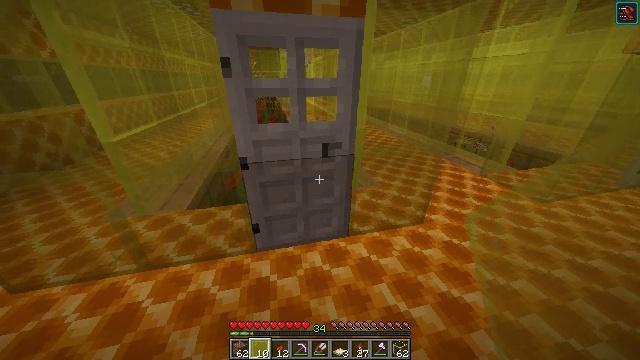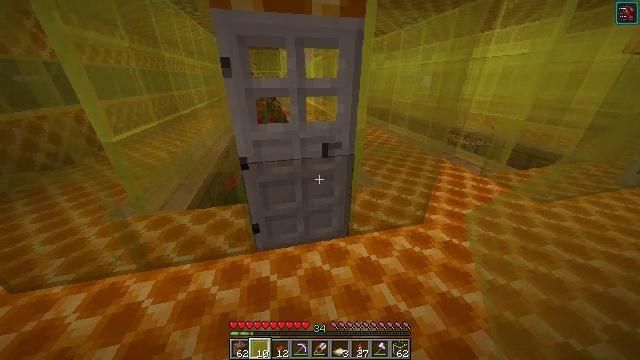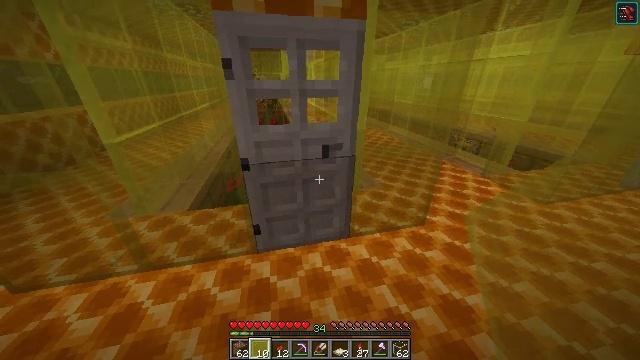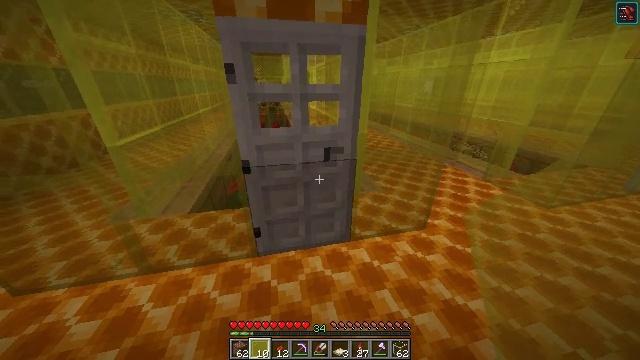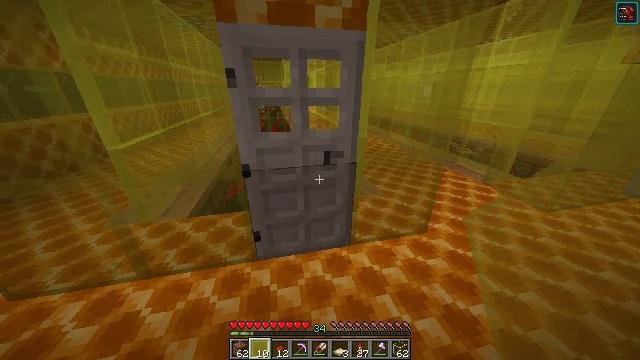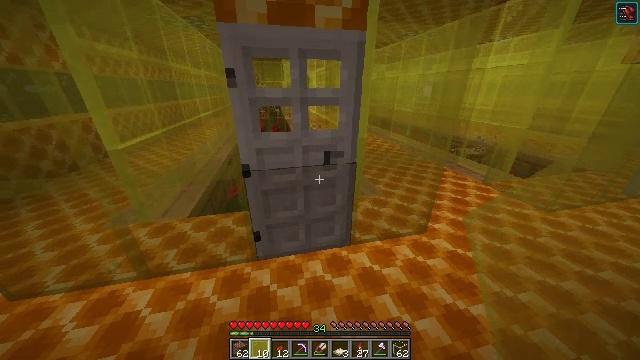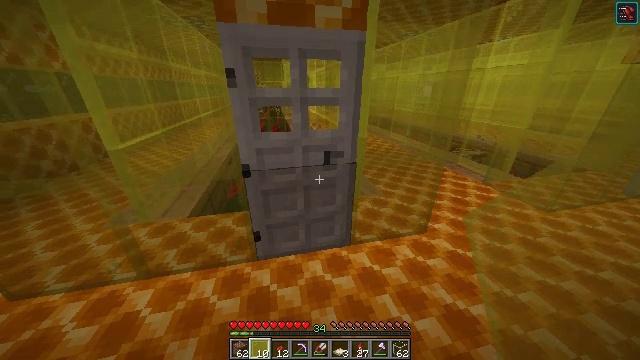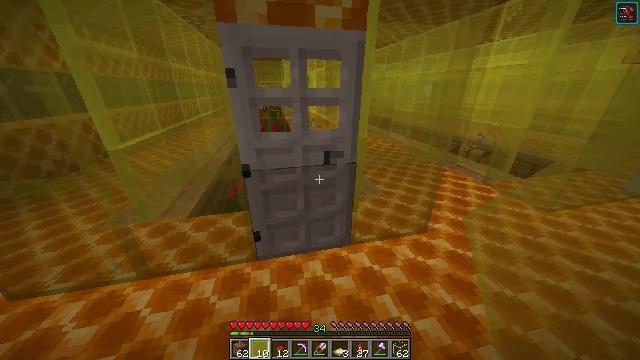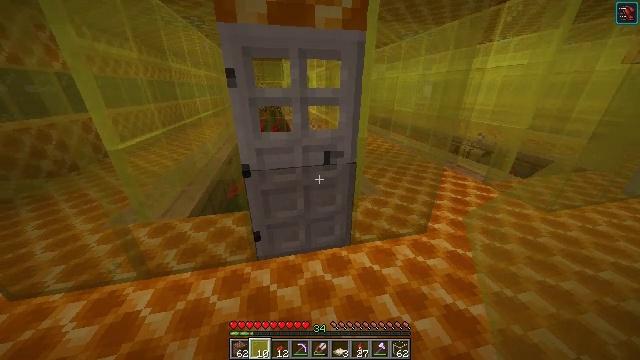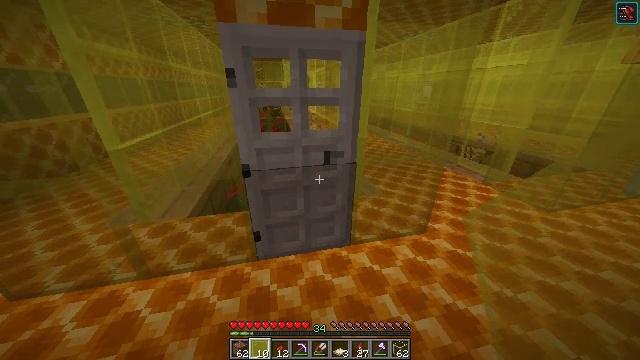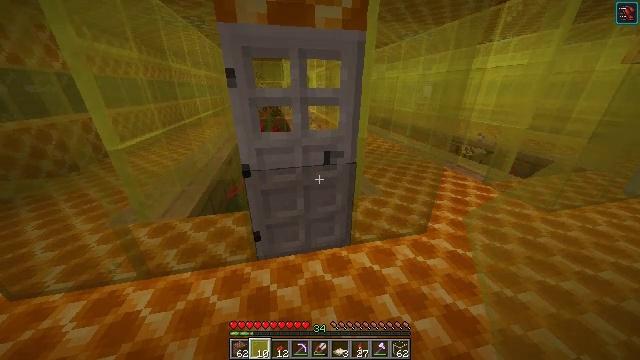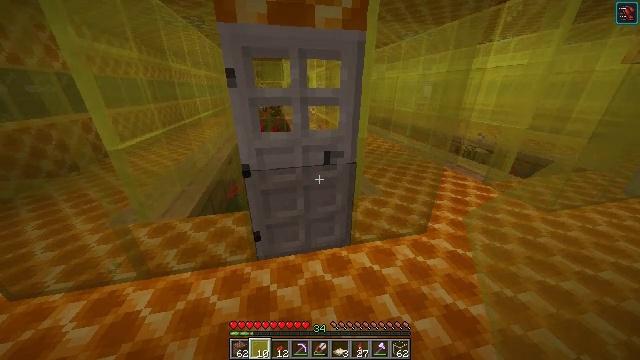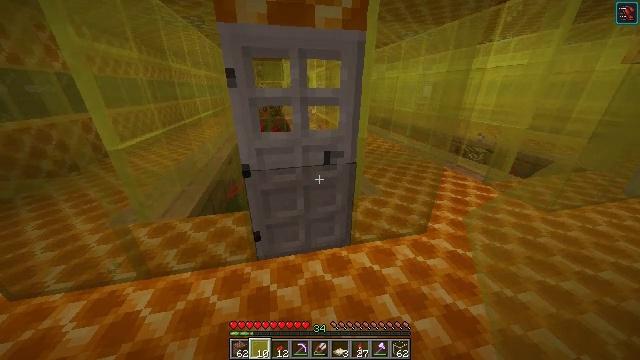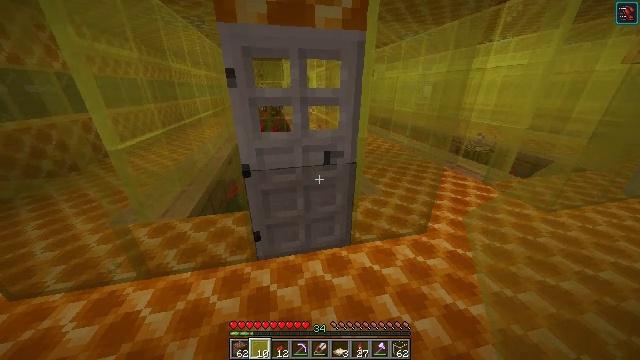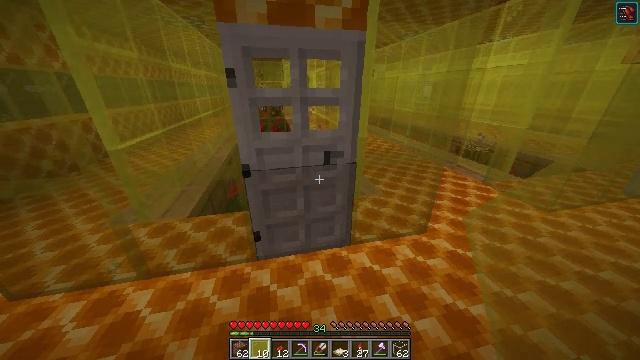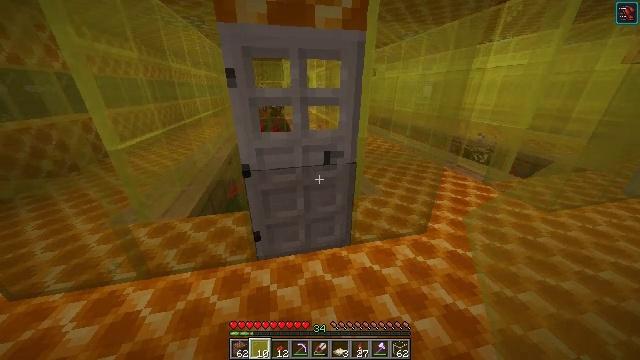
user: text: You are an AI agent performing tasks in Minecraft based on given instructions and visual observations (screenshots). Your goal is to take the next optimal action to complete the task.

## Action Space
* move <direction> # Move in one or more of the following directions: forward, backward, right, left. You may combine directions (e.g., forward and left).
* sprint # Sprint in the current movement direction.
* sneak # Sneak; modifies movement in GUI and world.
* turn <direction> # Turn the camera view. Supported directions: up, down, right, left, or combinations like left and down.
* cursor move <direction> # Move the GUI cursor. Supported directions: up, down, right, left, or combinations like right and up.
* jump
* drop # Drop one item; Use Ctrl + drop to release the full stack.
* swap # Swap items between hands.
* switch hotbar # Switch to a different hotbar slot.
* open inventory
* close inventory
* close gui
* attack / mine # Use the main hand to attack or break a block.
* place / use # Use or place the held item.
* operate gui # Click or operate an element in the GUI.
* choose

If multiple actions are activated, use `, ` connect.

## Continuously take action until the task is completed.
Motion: motion action
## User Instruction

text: Mine the yellow stained glass pane to remove it.
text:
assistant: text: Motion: no_op
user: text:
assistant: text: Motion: no_op
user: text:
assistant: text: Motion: no_op
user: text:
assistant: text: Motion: turn up
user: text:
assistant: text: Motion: no_op
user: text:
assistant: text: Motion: no_op
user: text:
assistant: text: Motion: no_op
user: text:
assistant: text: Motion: no_op
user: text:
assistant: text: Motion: no_op
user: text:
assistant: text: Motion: no_op
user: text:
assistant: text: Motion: no_op
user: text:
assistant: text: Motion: no_op
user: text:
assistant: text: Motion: no_op
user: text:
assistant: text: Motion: no_op
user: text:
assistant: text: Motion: no_op
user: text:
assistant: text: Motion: no_op
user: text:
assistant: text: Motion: no_op
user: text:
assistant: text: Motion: no_op
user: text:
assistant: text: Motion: no_op
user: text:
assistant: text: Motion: no_op
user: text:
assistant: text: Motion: turn left
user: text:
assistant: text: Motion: move left, turn left
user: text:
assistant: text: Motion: move left, turn left
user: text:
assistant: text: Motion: move left
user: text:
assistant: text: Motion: move left
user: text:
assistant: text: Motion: move left
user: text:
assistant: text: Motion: move left
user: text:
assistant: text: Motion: move left
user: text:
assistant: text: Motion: move left
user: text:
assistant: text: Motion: move left